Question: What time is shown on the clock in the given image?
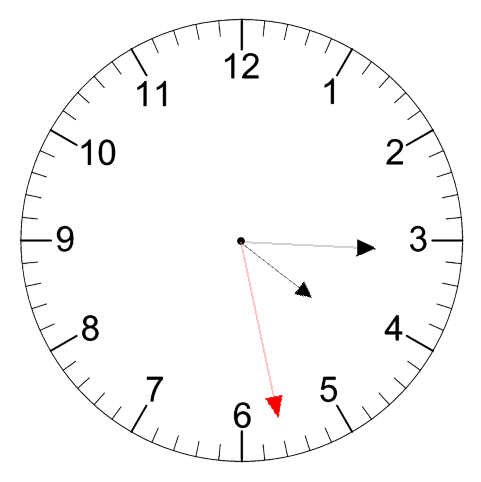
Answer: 04:15:28